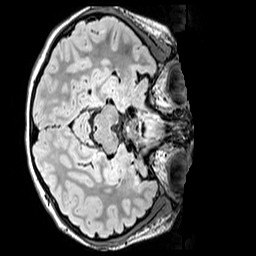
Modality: FLAIR
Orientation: axial
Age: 13
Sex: female
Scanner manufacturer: siemens
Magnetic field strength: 3 T
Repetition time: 5 s
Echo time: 0.388 s